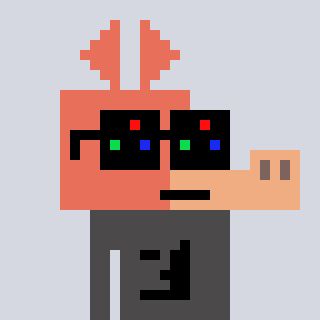
a pixel art character with square black sunglasses, a aardvark-shaped head and a grayscale-colored body on a cool background